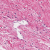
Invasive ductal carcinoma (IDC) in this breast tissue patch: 0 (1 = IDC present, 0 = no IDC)